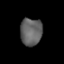
Tissue: lung
Cell type: Epithelial cells
Senescence score: 0.1486
Nuclear area (px): 586
Mean DAPI intensity: 98.263